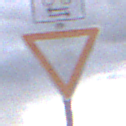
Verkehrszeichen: VorfahrtGewaehren
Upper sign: RichtungsangabeDurchPfeile9
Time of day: MorningAfternoon
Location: Outdoor (Suburban)
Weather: PartlyCloudy
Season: NotSpecified
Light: Natural